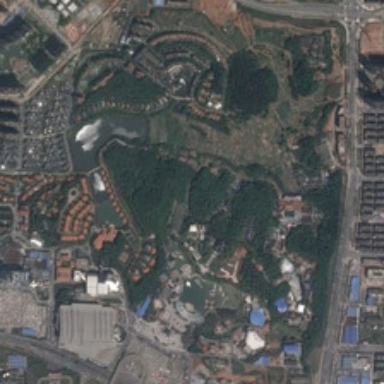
There are trees and buildings in a park .